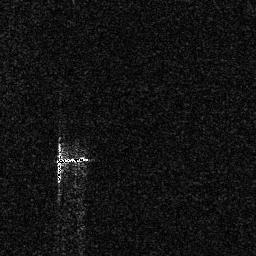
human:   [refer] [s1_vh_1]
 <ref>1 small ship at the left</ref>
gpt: <box>[[21, 60, 34, 64, 0]]</box>